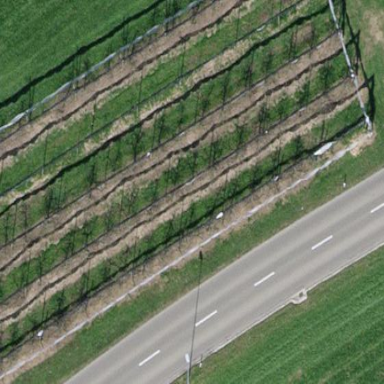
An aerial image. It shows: Orchard.